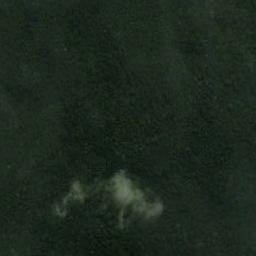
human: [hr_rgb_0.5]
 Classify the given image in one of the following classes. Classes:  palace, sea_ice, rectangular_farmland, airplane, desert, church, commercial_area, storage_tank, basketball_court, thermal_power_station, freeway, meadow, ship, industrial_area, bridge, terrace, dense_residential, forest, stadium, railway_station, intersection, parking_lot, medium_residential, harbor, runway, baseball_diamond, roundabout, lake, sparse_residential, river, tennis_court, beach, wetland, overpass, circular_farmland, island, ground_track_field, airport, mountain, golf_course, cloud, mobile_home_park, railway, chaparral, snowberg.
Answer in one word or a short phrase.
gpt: forest